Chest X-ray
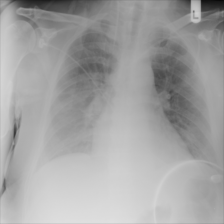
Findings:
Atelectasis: negative
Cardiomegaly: negative
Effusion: negative
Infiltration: positive
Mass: negative
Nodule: negative
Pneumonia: negative
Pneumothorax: negative
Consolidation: negative
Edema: negative
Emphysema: negative
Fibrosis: negative
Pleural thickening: negative
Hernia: negative